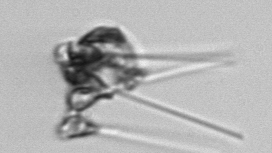
Label: Asterionellopsis_glacialis